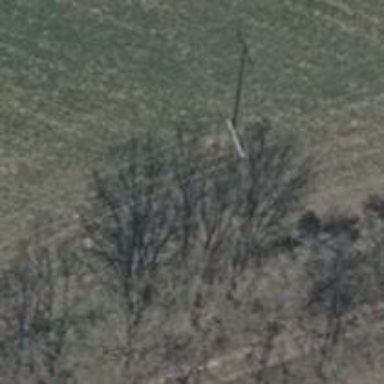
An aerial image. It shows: Power pole.